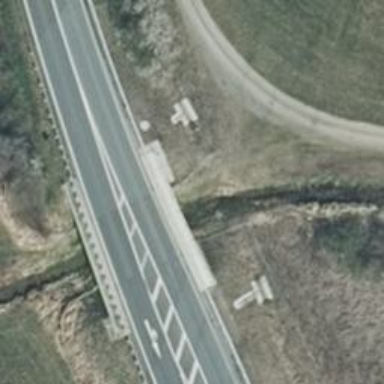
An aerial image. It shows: Man-made bridge.